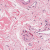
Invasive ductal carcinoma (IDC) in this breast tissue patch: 0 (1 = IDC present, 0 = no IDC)